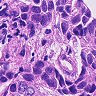
Metastatic tissue present: yes